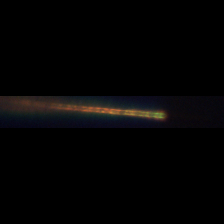
Taxon: Leptocylindrus
Group: Diatoms